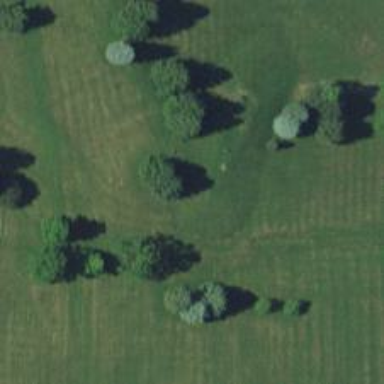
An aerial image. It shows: Disc golf basket.